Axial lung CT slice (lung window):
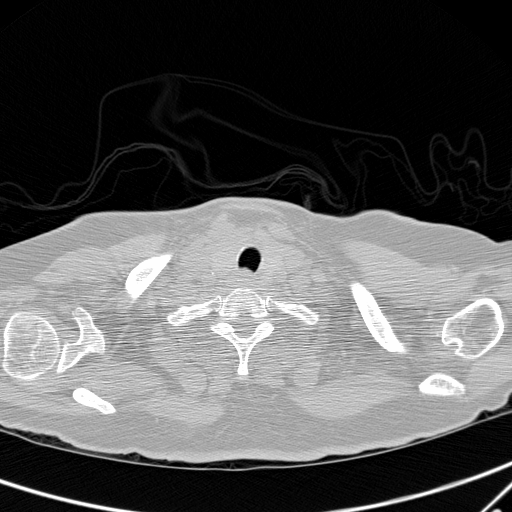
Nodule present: no